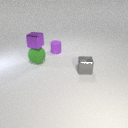
large green rubber sphere below small purple metal cube